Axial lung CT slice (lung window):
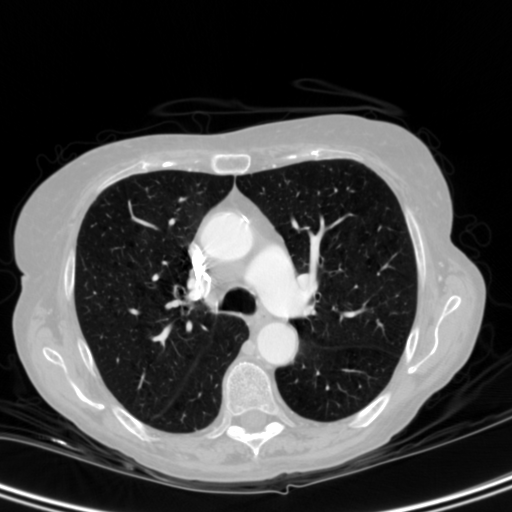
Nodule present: no